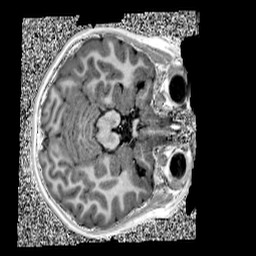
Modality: UNIT1
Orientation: axial
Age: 12
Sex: female
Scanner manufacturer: siemens
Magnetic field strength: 3 T
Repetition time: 4 s
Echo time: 0.00299 s